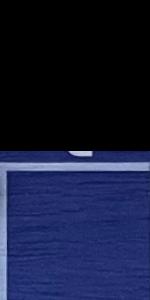
Label: Empty